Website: lowes
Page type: receipt
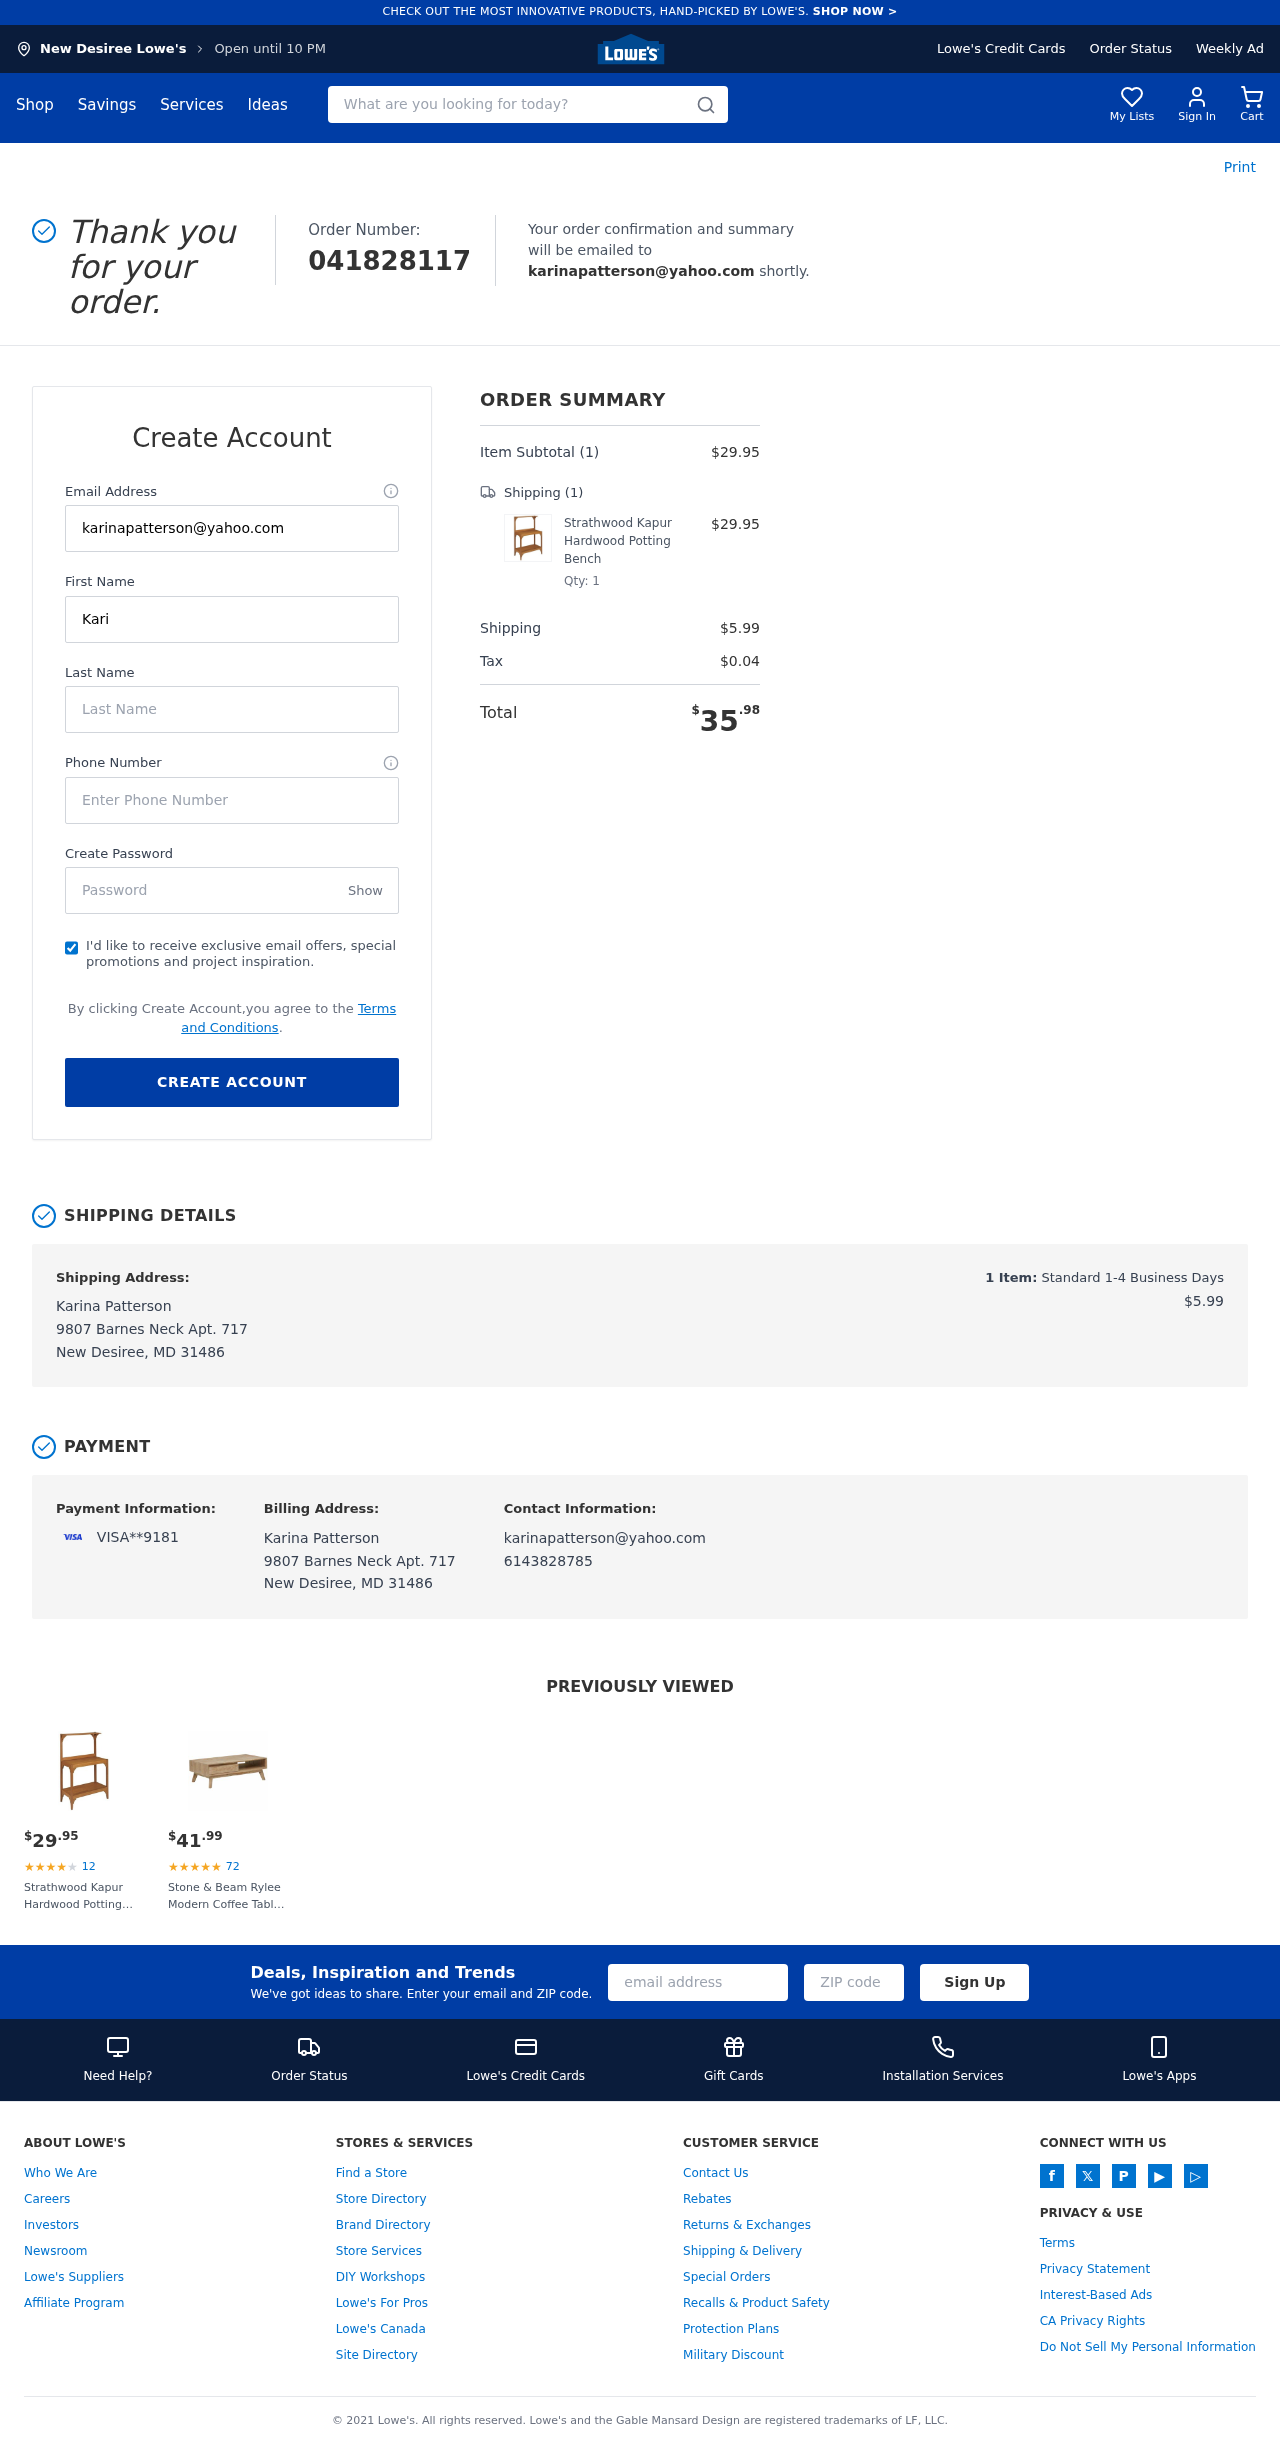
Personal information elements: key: PII_CARD_LAST4
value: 9181
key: PII_CARD_TYPE
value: VISA
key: PII_CITY
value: New Desiree
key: PII_EMAIL
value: karinapatterson@yahoo.com
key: PII_FULLNAME
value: Karina Patterson
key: PII_PHONE
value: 6143828785
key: PII_STREET
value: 9807 Barnes Neck Apt. 717
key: PII_FIRSTNAME
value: Karina
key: PII_LASTNAME
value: Patterson
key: PII_CITY_STATE_ZIP
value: New Desiree, MD 31486
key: PII_FULLNAME2
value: Karina Patterson
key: PII_FULLNAME3
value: Karina Patterson
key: PII_FIRSTNAME2
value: Karina
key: PII_FIRSTNAME3
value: Karina
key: PII_LASTNAME2
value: Patterson
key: PII_LASTNAME3
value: Patterson
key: PII_FIRSTNAME_DERIVED
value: Karina
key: PII_LASTNAME_DERIVED
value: Patterson
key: PII_FULLNAME_DERIVED
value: Karina Patterson
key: PII_NAME_FULL_DERIVED
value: Karina Patterson
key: PII_POSTCODE
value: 31486
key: PII_STATE_ABBR
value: MD
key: PII_POSTCODE_FULL
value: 31486
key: PII_CITY_STATE
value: New Desiree, MD
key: PII_STATE_ABBR3
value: MD
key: PII_POSTCODE_NUMERIC
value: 31486
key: PII_EMAIL2
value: karinapatterson@yahoo.com
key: PII_EMAIL3
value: karinapatterson@yahoo.com
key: PII_PHONE_LINE
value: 8785
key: PII_PHONE_SUFFIX
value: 8785
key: PII_PHONE2
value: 6143828785
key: PII_PHONE3
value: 6143828785
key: PII_PHONE_NUMERIC
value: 6143828785
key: PII_PHONE_LINE_NUMERIC
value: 8785
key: PII_PHONE_SUFFIX_NUMERIC
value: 8785
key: PII_PHONE2_NUMERIC
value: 6143828785
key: PII_PHONE3_NUMERIC
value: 6143828785
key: PII_PHONE_DIGITS
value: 6143828785
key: PII_PHONE_LAST4
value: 8785
Product elements: key: PRODUCT1_NAME
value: Strathwood Kapur Hardwood Potting Bench
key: PRODUCT1_PRICE
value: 29.95
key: PRODUCT1_QUANTITY
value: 1
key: PRODUCT2_NAME
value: Stone & Beam Rylee Modern Coffee Table 19.69"H, Mixed Gray
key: PRODUCT2_NUM_RATINGS
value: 72
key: PRODUCT2_PRICE
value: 41.99
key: PRODUCT1_PRICE2
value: $29.95
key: PRODUCT1_RATING2
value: ★
★
★
★
★
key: PRODUCT1_NUM_RATINGS2
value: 12
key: PRODUCT1_NAME2
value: Strathwood Kapur Hardwood Potting Bench
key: PRODUCT2_RATING
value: ★
★
★
★
★
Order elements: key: ORDER_ID
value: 041828117
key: ORDER_NUM_ITEMS
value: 1
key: ORDER_SUBTOTAL
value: $29.95
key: ORDER_NUM_ITEMS2
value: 1
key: ORDER_SHIPPING_COST
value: $5.99
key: ORDER_TAX
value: $0.04
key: ORDER_TOTAL
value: $35.98
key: ORDER_NUM_ITEMS3
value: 1
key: ORDER_SHIPPING_COST2
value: $5.99
Search elements: key: HEADER_SEARCH
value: What are you looking for today?